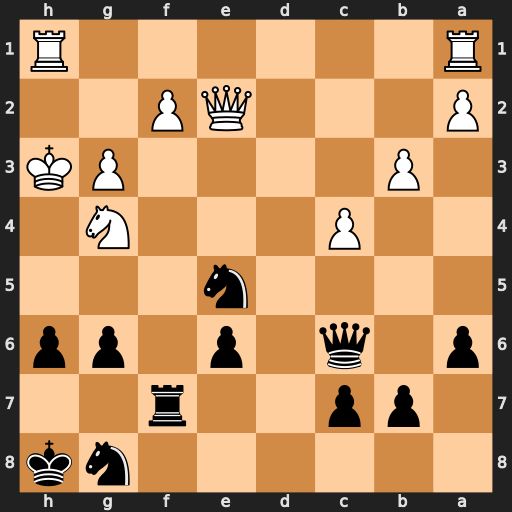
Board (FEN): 6nk/1pp2r2/p1q1p1pp/4n3/2P3N1/1P4PK/P3QP2/R6R
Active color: b
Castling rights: -
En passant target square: -
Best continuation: Nxg4 Kxg4 Qg2 Rag1 Nf6+